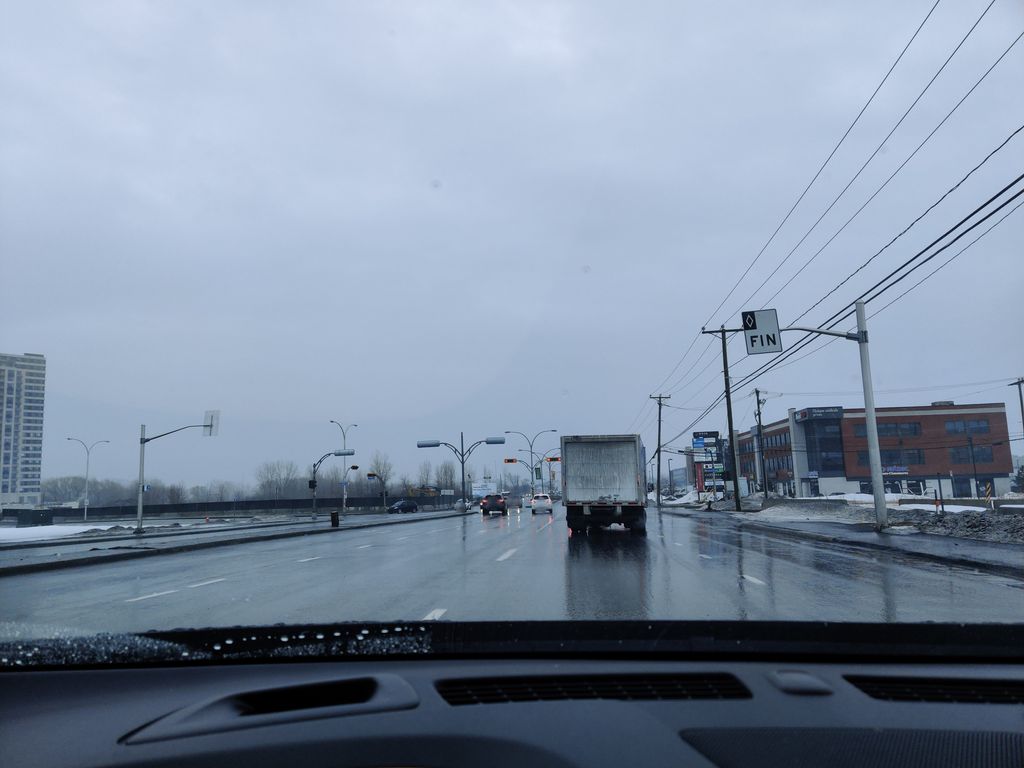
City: montreal